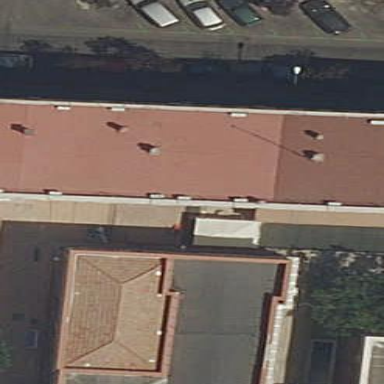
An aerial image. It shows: Public building.